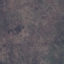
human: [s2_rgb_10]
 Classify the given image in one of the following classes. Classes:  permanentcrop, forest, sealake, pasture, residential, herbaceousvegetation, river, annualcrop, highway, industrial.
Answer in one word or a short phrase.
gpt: HerbaceousVegetation